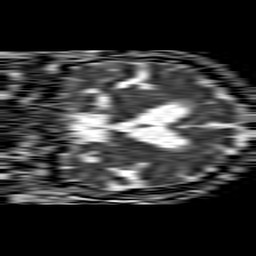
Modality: ADC
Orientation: coronal
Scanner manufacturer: philips
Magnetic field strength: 1.5 T
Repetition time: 4.6 s
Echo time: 0.08517 s